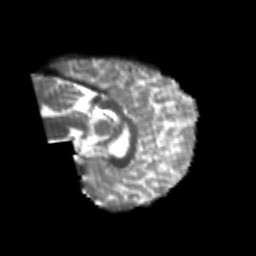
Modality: T2w
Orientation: sagittal
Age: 26
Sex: female
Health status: healthy
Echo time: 0.074 s